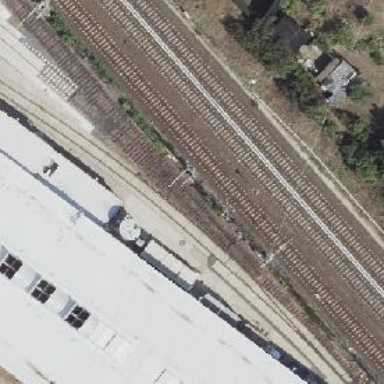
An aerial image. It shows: Railway signal.